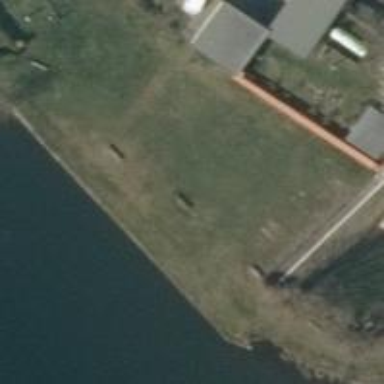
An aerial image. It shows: Grassy path.